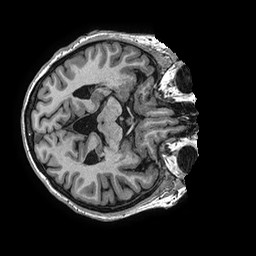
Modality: T1w
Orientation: axial
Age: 64
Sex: female
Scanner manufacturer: ge
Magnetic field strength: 3 T
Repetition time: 0.006952 s
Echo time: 0.00292 s